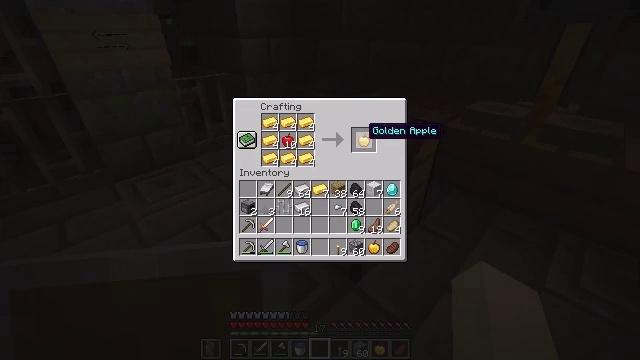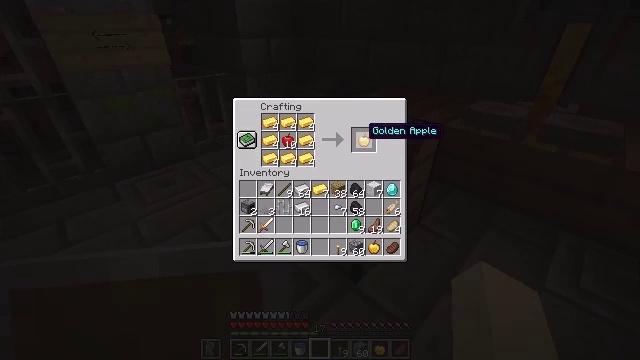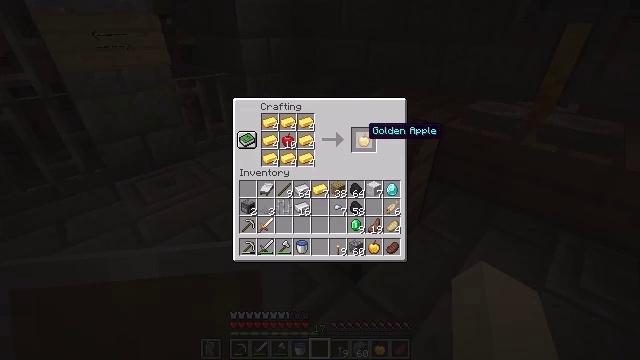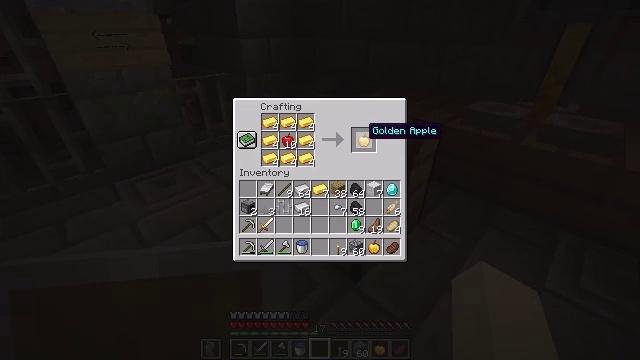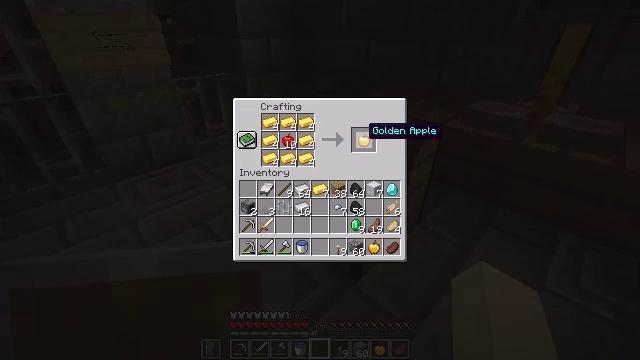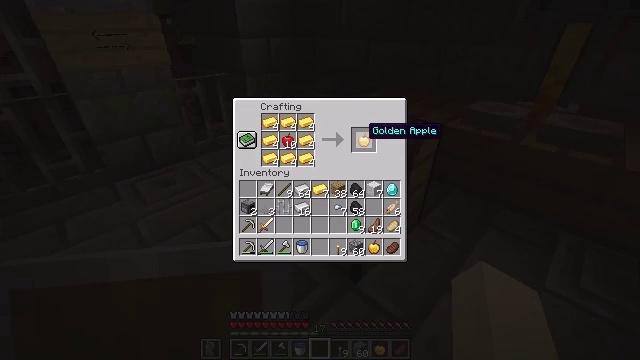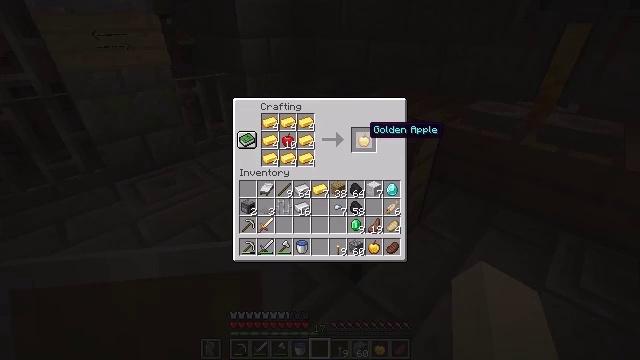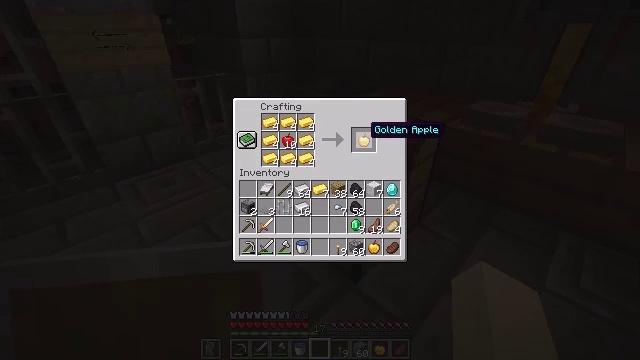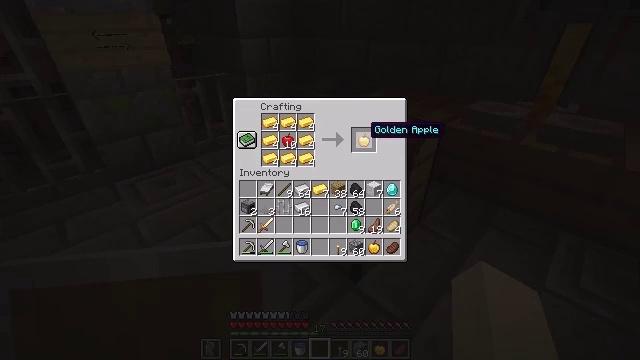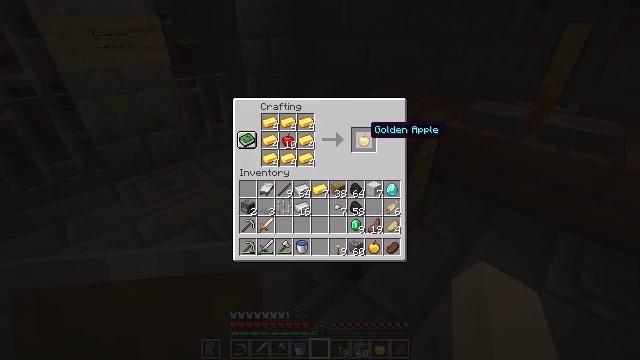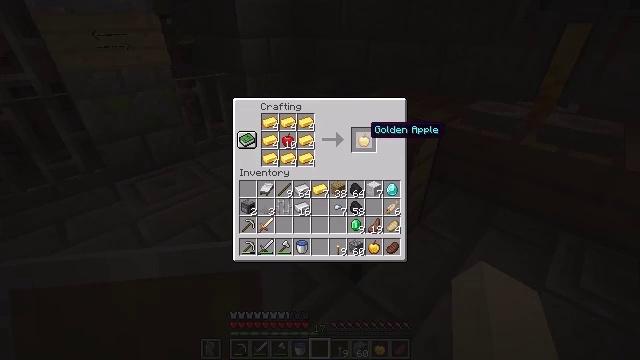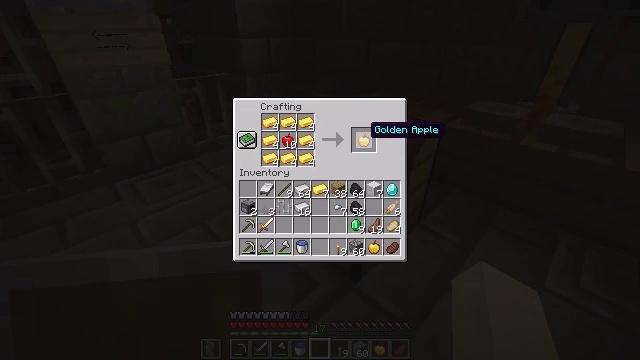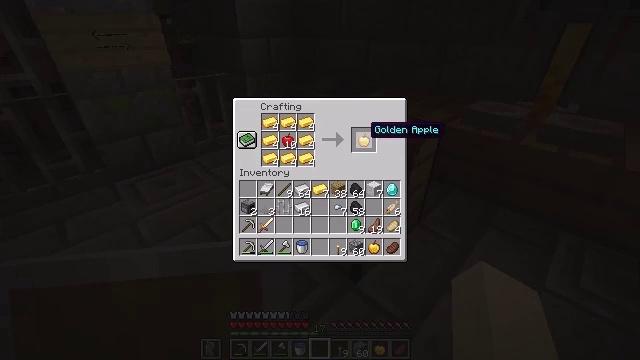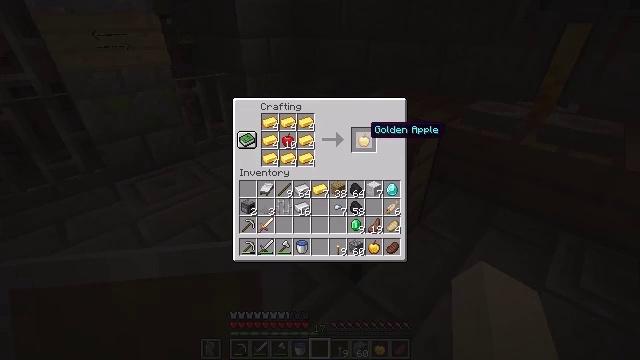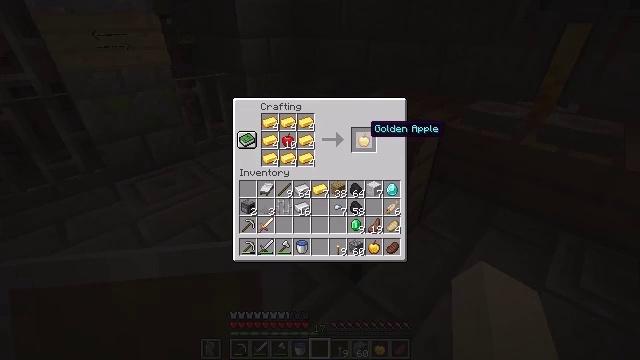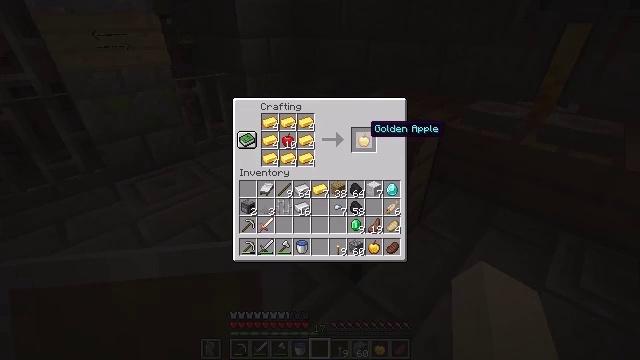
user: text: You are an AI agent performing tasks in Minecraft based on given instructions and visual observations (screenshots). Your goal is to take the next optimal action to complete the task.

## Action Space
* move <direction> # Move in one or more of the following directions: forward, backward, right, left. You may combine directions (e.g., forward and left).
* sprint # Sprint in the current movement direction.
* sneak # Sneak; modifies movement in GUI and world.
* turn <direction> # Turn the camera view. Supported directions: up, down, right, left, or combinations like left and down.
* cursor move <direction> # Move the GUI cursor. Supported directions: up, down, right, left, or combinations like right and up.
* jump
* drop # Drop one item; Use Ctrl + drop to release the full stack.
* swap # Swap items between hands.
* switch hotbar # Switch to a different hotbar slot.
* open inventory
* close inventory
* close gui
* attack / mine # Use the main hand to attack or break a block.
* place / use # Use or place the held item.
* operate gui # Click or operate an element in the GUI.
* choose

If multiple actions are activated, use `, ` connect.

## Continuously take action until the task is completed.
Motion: motion action
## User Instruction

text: Make a golden apple using gold ingots and an apple.
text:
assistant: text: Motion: no_op
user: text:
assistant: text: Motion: no_op
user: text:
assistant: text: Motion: no_op
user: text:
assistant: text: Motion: no_op
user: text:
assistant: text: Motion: no_op
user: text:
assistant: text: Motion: no_op
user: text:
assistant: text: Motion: no_op
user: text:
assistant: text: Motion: no_op
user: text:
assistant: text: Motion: no_op
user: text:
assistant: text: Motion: no_op
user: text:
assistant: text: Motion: no_op
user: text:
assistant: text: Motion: no_op
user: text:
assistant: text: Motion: no_op
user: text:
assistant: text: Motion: sneak
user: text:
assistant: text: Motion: sneak
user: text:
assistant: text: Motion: sneak
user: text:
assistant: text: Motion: sneak
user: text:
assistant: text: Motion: sneak
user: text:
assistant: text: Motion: sneak
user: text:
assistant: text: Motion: sneak
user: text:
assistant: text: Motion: sneak
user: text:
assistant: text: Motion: sneak
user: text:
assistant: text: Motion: sneak
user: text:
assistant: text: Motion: sneak
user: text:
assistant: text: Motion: sneak
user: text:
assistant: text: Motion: sneak
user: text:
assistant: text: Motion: sneak
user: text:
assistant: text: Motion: sneak
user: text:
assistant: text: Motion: sneak
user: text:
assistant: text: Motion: sneak